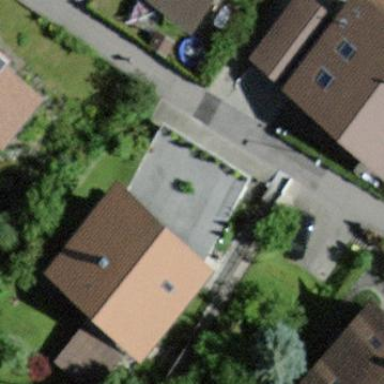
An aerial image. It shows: View of roof of building.